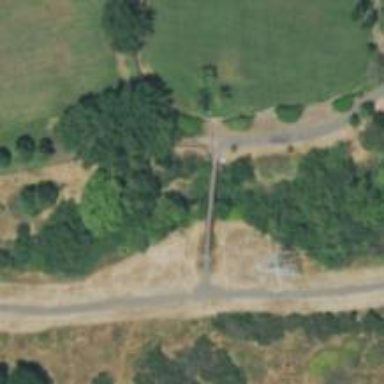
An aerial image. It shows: Viaduct bridge over path.